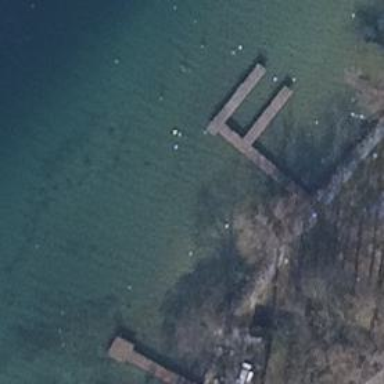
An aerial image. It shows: Man-made pier.